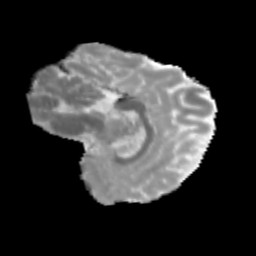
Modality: MD
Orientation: sagittal
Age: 12
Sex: male
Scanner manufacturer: siemens
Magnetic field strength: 3 T
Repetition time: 3.8 s
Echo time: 0.07 s